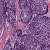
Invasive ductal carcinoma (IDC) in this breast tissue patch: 0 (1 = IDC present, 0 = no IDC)